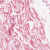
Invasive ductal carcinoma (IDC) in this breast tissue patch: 0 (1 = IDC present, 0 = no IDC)